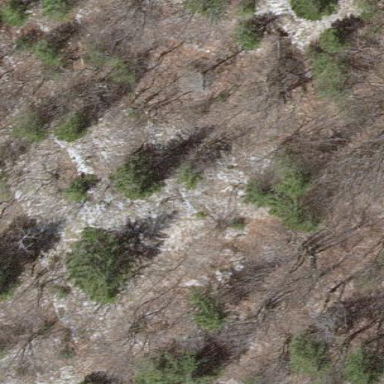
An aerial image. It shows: Landscape of bare rock.